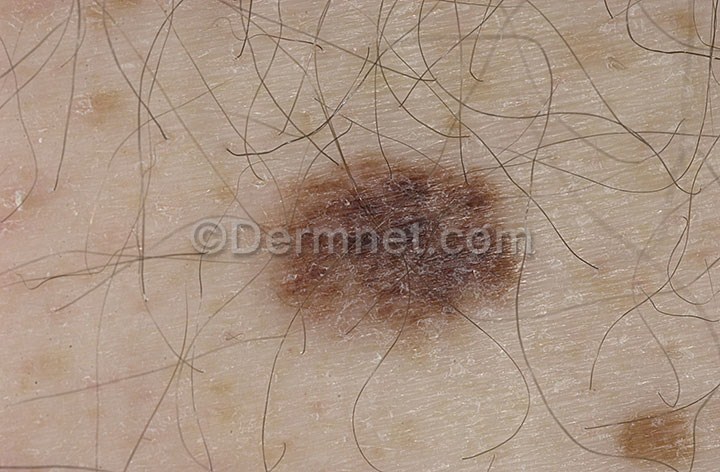
Disease: Melanoma Skin Cancer Nevi and Moles